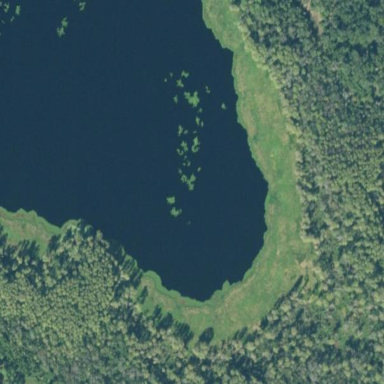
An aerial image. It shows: Swamp in wetland area.